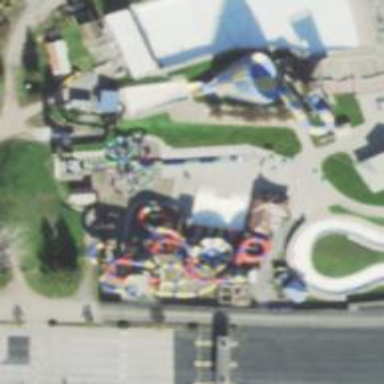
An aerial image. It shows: Water slide attraction.